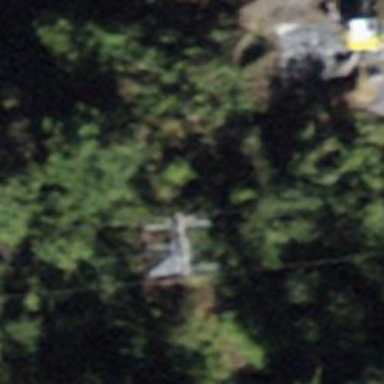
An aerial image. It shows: Pylon used for aerialway.